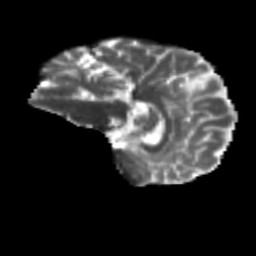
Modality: T2w
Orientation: sagittal
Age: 56
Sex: male
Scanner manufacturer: siemens
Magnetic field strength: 3 T
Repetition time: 4.71 s
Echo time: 0.0906 s